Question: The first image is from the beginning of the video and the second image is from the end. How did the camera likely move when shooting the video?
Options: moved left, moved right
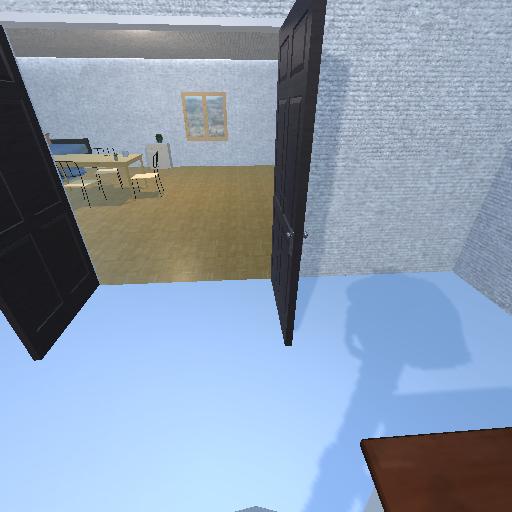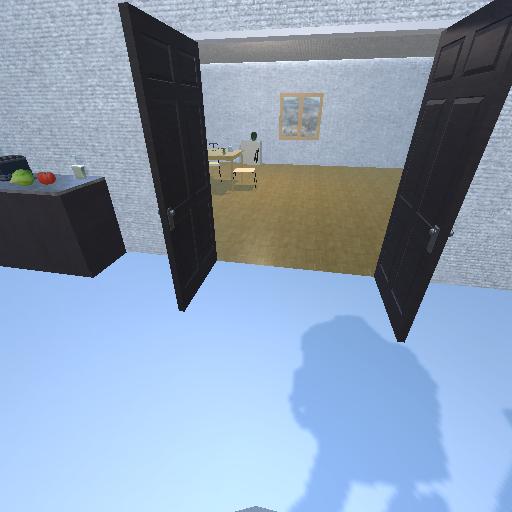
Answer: moved left